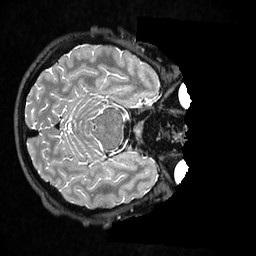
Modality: T2w
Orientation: axial
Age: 22
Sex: male
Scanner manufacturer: ge
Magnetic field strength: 3 T
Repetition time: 3.202 s
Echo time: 0.06663 s